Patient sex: M
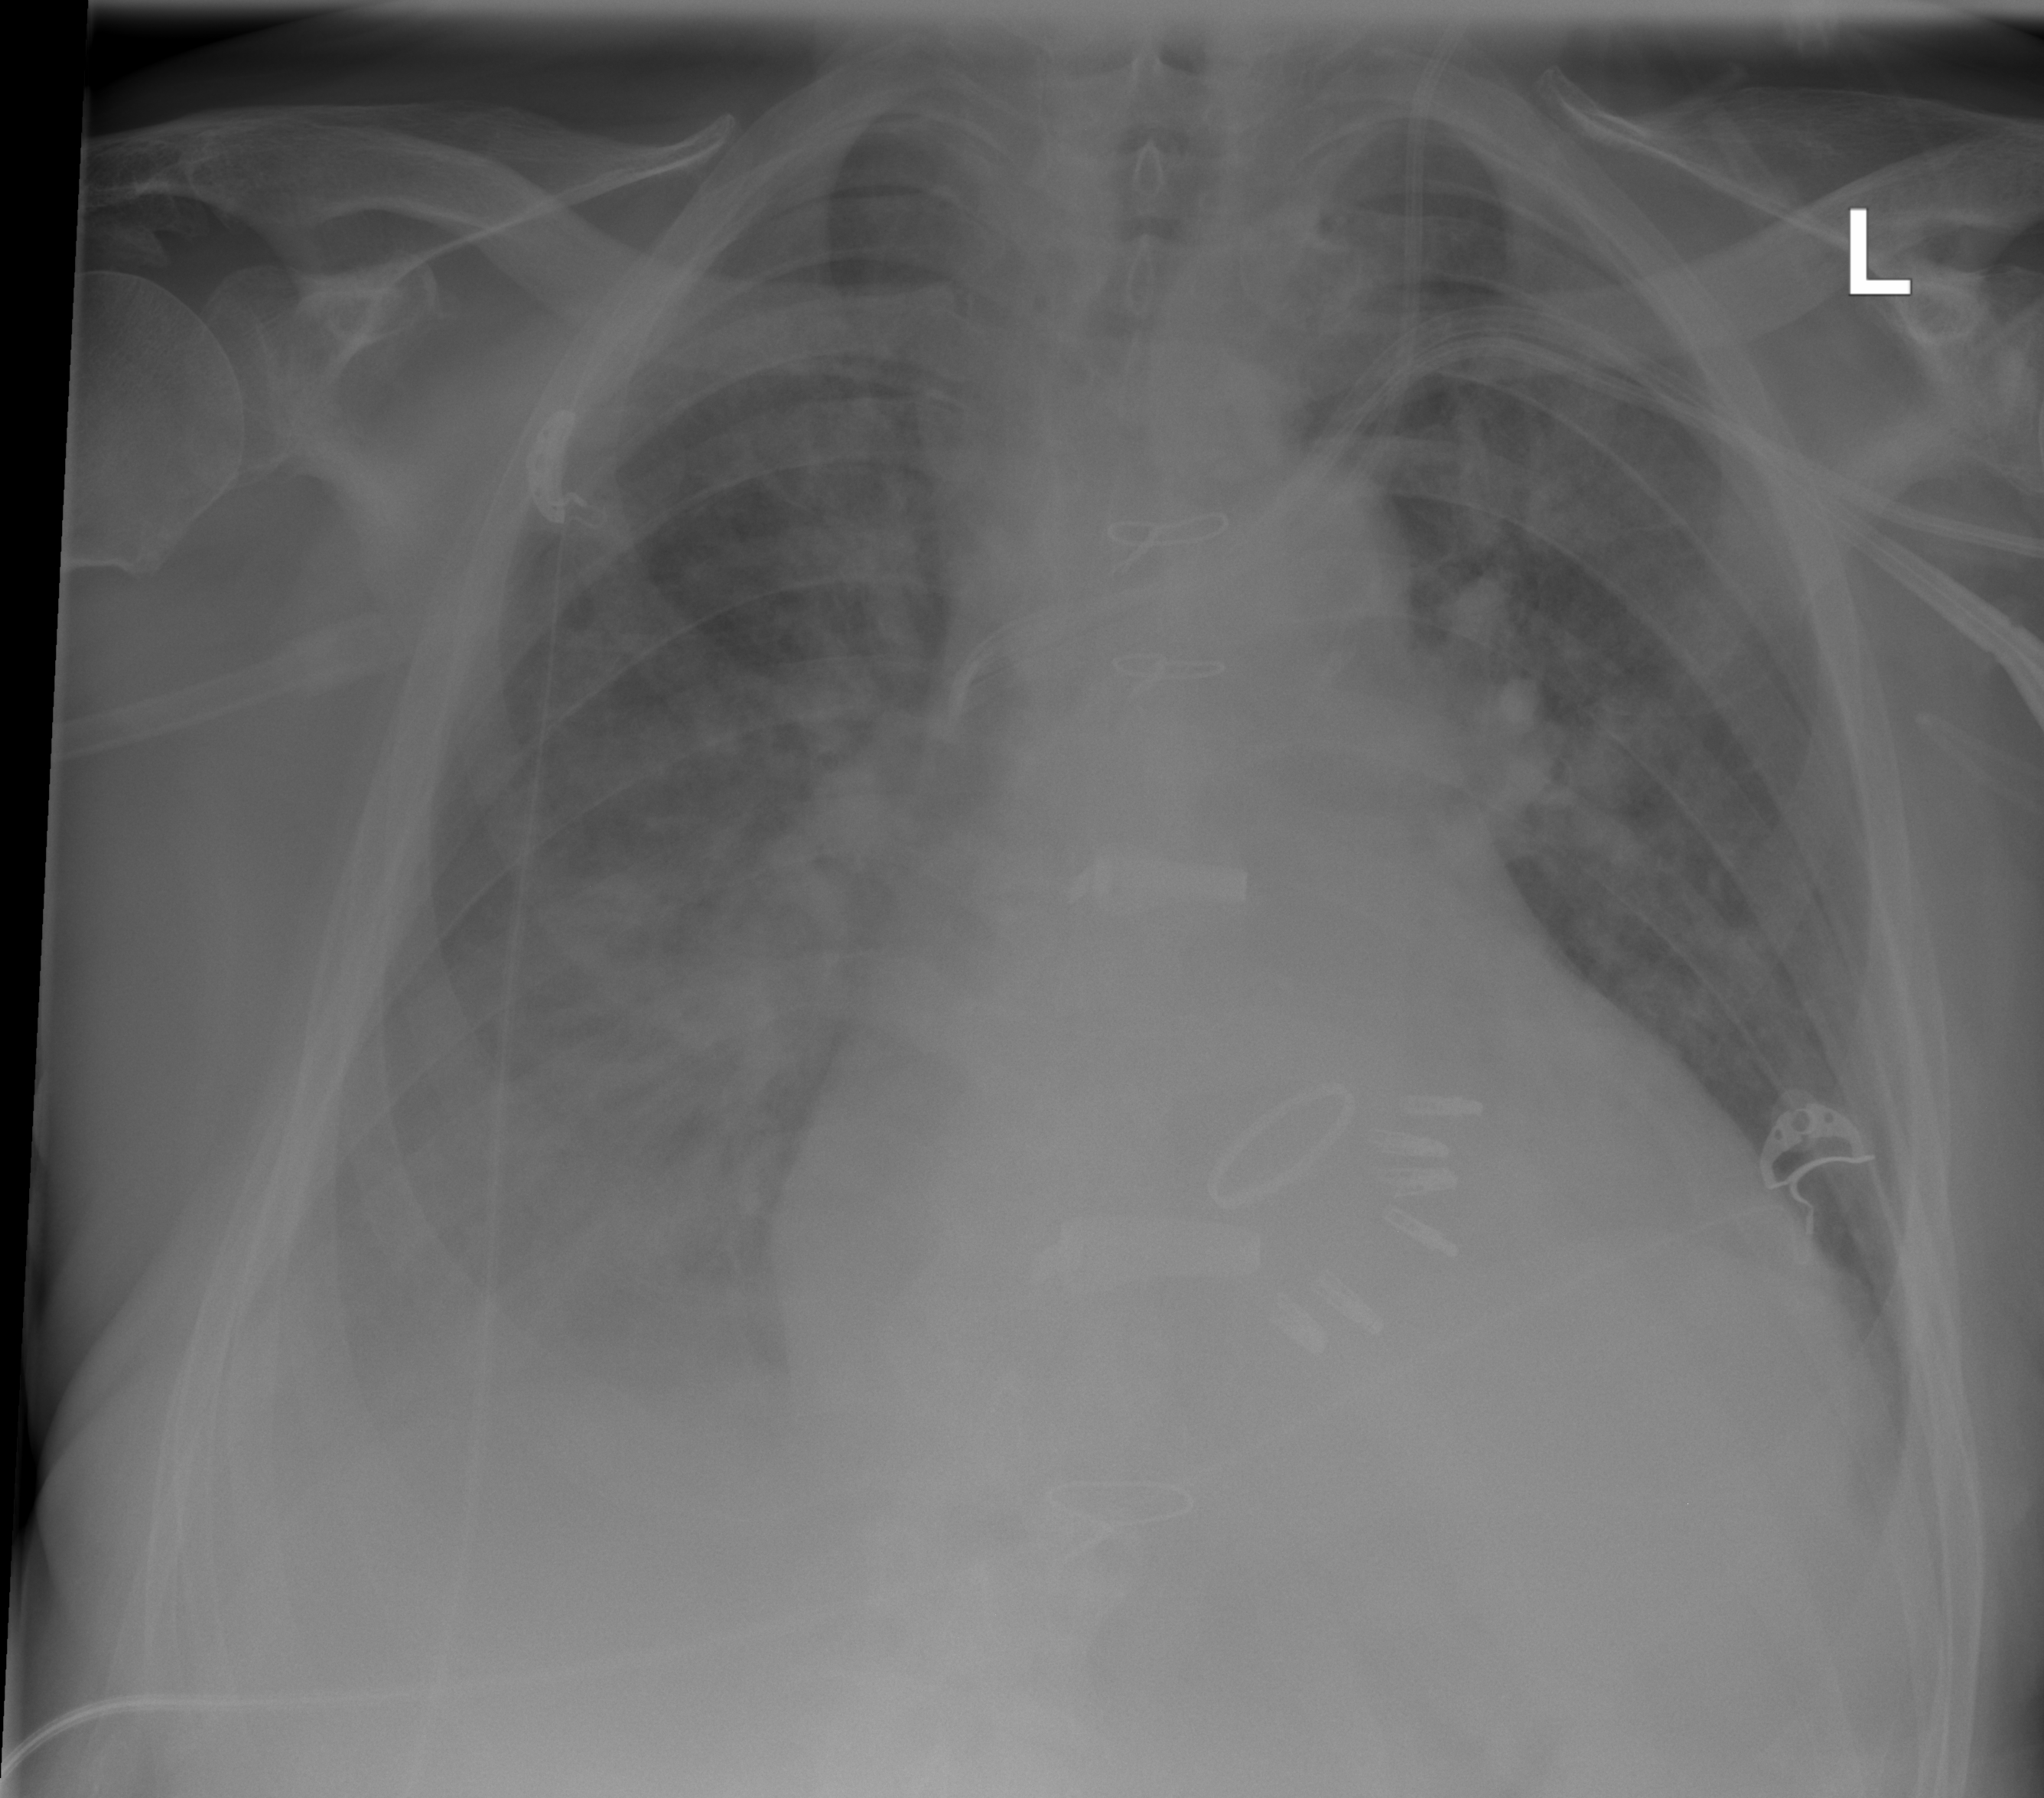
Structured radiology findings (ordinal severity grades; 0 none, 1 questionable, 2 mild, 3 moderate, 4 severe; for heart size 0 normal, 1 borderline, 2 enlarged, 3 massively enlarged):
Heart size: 3
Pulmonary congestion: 3
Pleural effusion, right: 2
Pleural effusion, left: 0
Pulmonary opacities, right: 3
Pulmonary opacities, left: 3
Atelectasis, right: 3
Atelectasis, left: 2